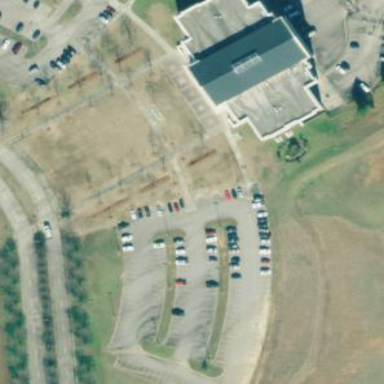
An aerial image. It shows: Parking aisle designated as service road.